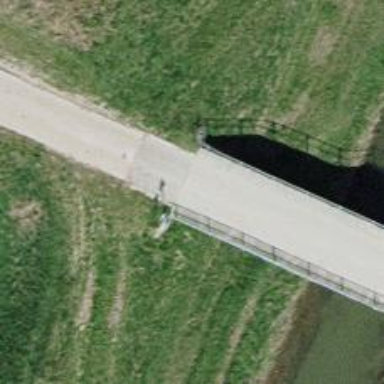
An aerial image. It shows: Service road on bridge with top-grade agricultural tracktype.